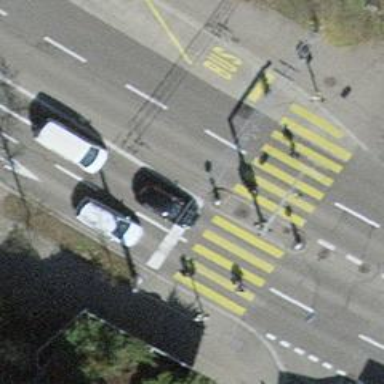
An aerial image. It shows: Footway with asphalt surface and zebra crossing.